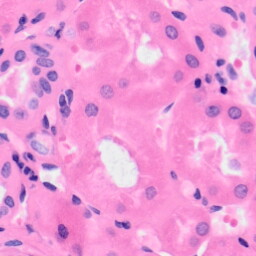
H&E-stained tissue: Kidney